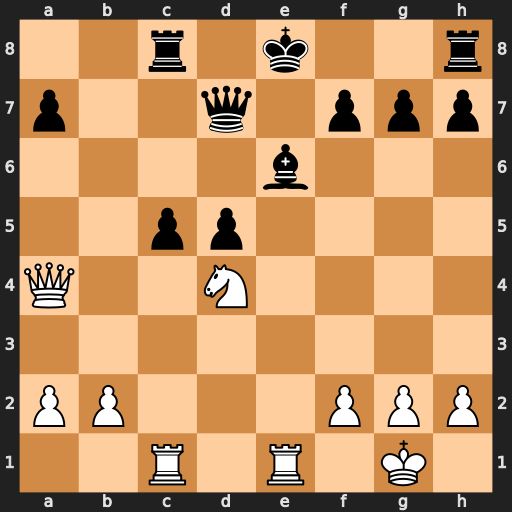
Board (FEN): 2r1k2r/p2q1ppp/4b3/2pp4/Q2N4/8/PP3PPP/2R1R1K1
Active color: w
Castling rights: k
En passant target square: -
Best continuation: Nxe6 Qxa4 Nxc5+ Kd8 Nxa4